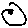
Label: circle